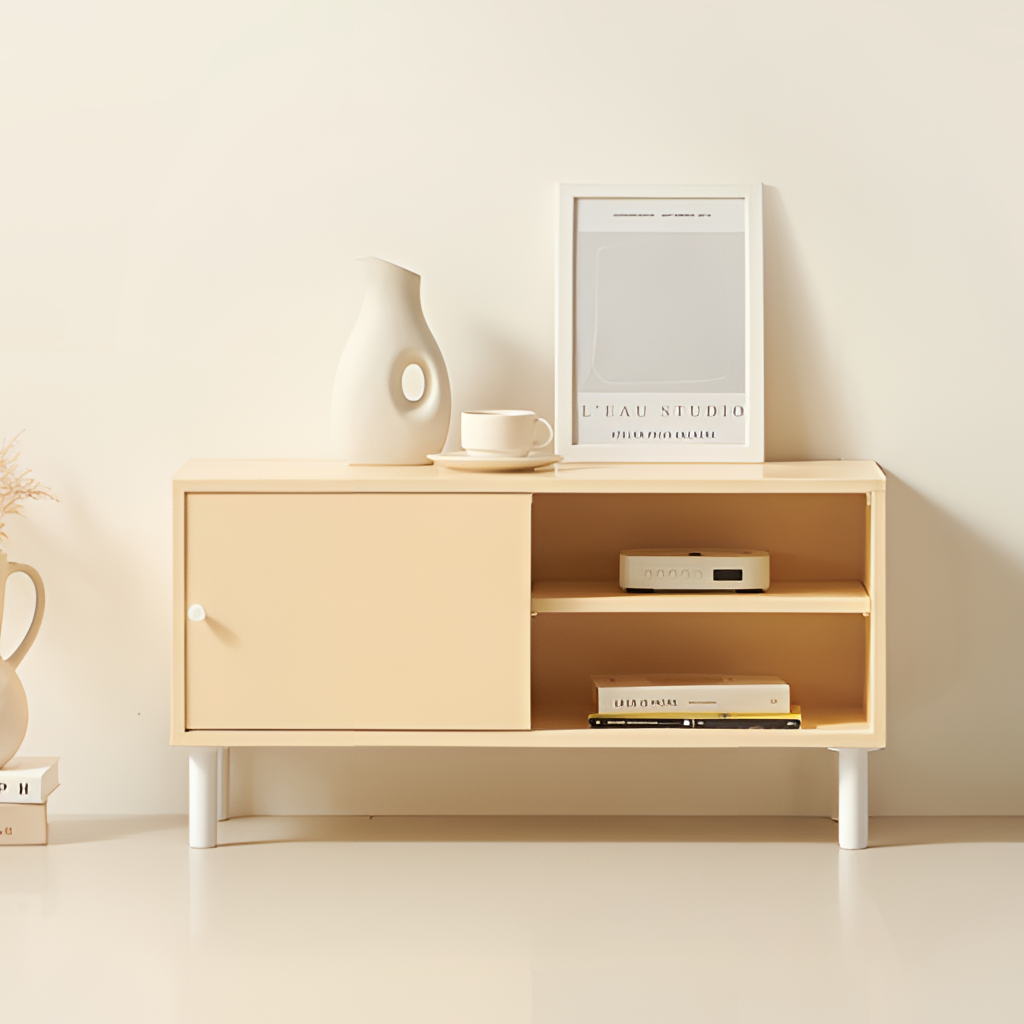
living room, beige wood console table, tile flooring, with large square pattern, paint wallpaper, with solid pattern, modern